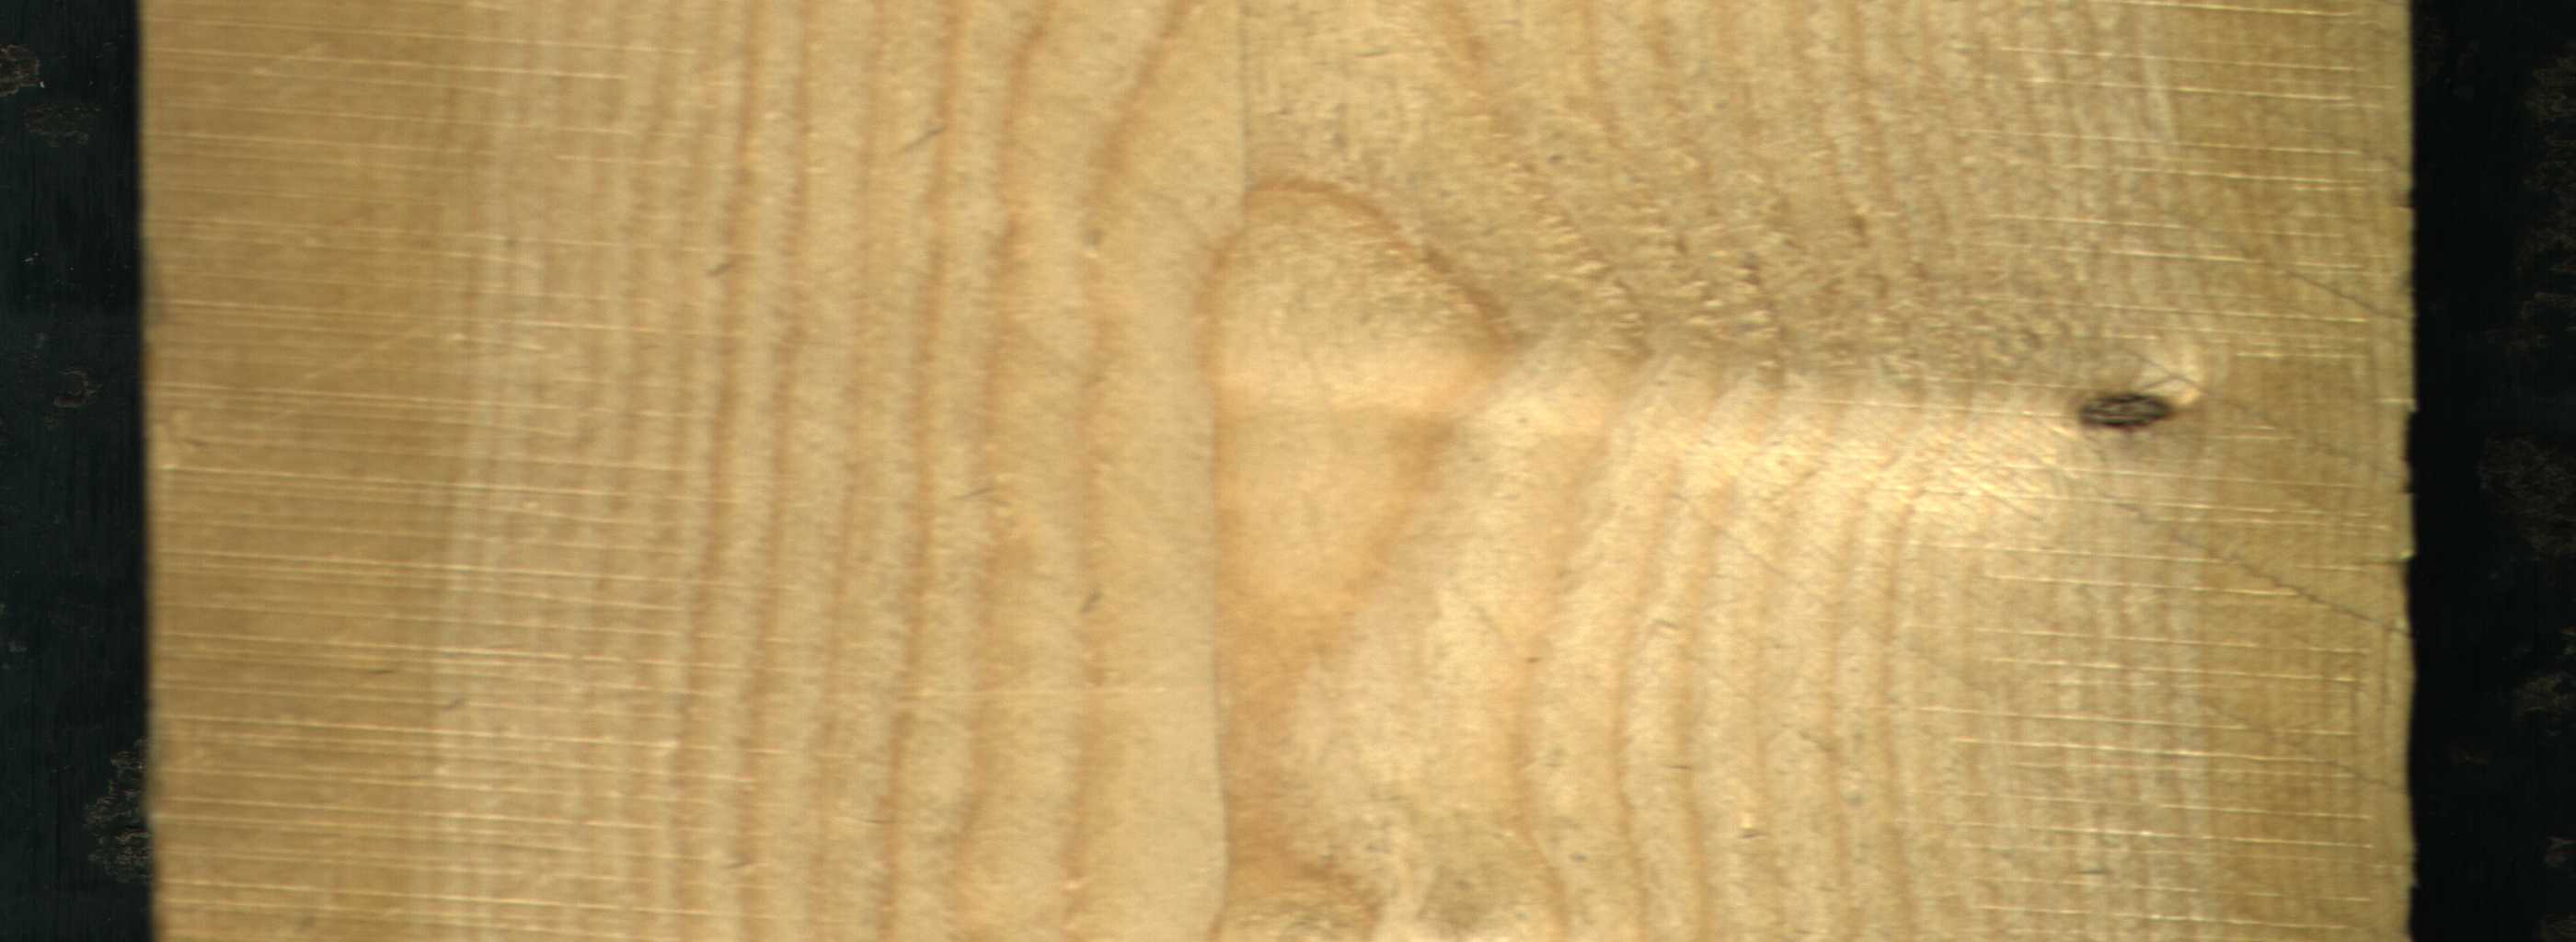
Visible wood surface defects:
Live_Knot